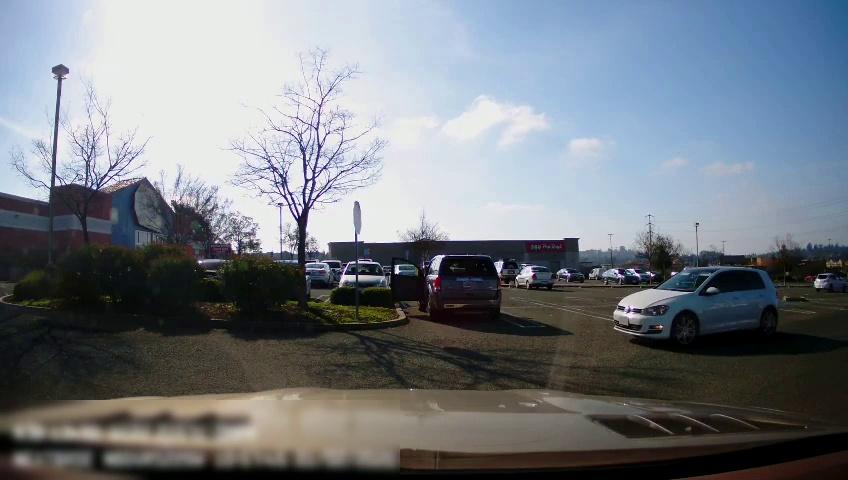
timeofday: Day
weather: Sunny
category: Drivable Space
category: Vehicles | Car
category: Vehicles | SUV
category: Vehicles | Car
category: Vehicles | Car